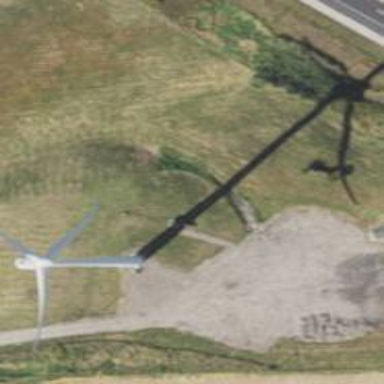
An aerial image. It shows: Wind power generator using wind turbines.